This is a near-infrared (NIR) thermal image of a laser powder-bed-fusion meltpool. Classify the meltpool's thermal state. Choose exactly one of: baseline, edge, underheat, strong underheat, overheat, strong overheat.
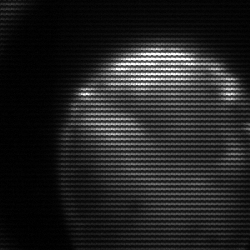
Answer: edge